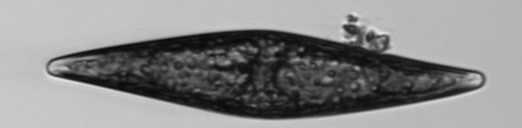
Label: Pleurosigma